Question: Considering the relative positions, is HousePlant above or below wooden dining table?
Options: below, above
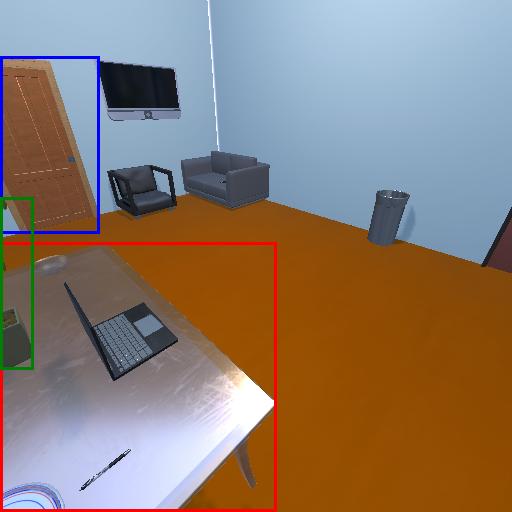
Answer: below